Question: Here is the question that I tried so hard but I couldn't solve it.
I captured the question as it was from the question-paper, I couldn't solve it in the exam, and non of student's could.
You probably ask, why don't you ask your lecturer ( it's fair question because you are not here to solve the exam-question or a homework), we did but she didn't solve it she just told us the BCD is like this :
'''
10^0 10^1 10^2 ....
'''

Any Help appreciated, Thanks.
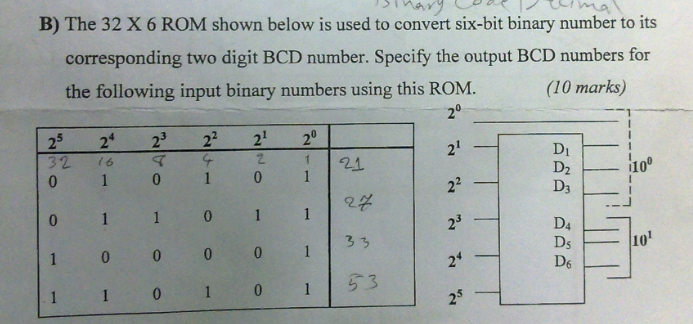
Answer: It seems like what she wants is for you to specify the binary <URL>